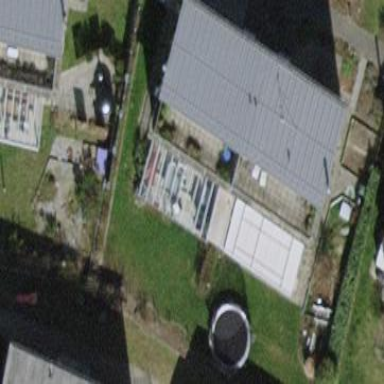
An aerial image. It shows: Building with flat roof.